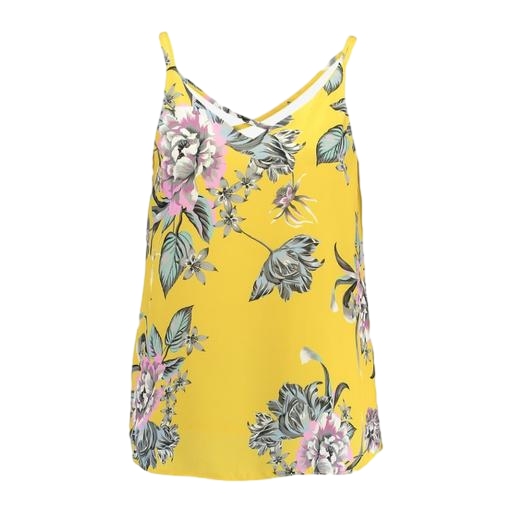
yellow floral strappy v-neck top, yellow floral-print top, floral print tank top, white background